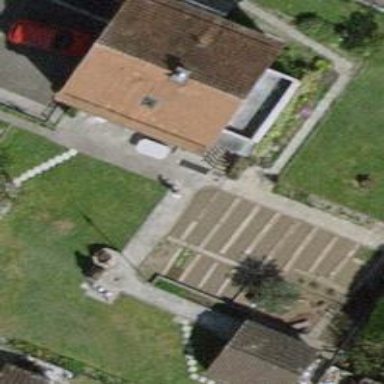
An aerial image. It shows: Garden enclosed by fence.